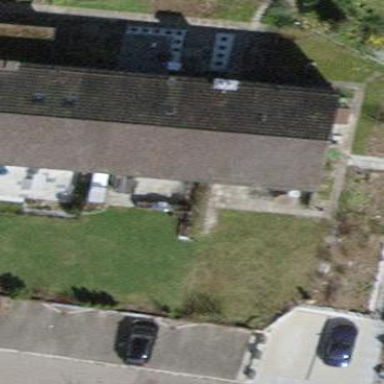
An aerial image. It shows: Building with tiled roof.